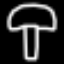
Label: mushroom